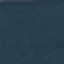
Land use / land cover class: Forest